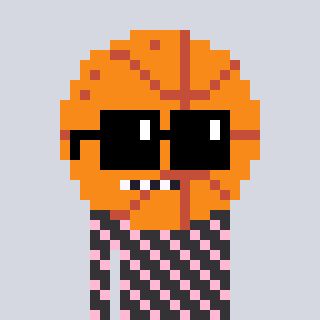
a pixel art character with square black sunglasses, a basketball-shaped head and a grayscale-colored body on a cool background